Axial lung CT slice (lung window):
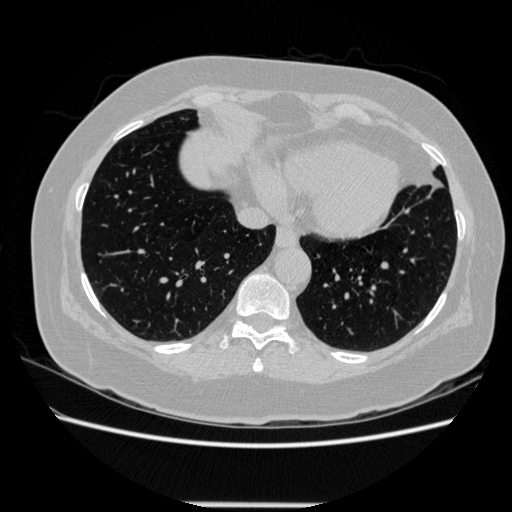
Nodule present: no